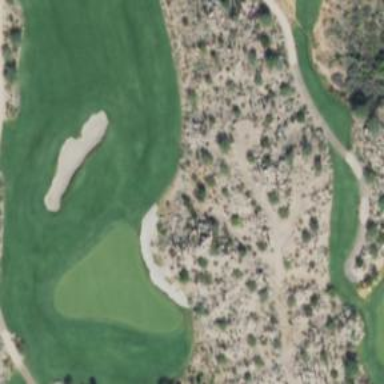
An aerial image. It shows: Golf fairway in the image.